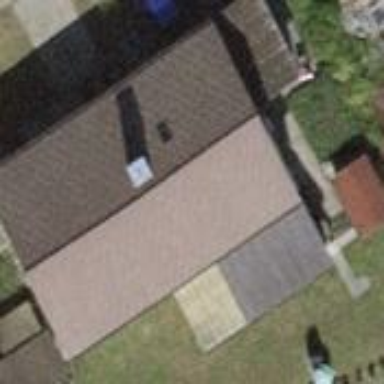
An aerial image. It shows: Building with tile roof.